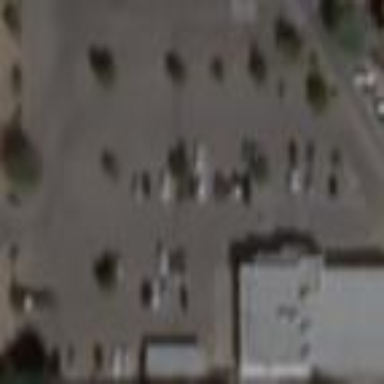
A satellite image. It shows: Parking area.